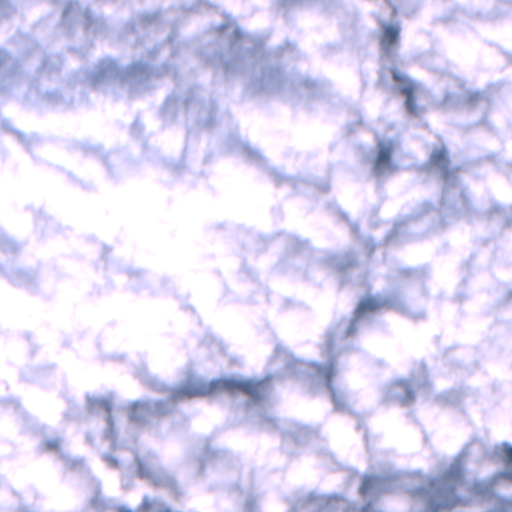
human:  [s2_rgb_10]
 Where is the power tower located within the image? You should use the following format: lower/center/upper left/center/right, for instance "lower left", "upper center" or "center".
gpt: The power tower is located in the upper right of the image.
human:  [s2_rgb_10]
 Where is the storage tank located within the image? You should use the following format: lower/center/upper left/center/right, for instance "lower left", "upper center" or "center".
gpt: The storage tank is located in the upper center of the image.
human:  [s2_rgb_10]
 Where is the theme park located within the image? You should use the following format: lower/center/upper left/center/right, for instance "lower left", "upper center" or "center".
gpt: The theme park is located in the upper right of the image.
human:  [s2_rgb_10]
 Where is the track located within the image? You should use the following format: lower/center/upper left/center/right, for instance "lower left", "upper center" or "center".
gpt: The track is located in the upper right of the image.
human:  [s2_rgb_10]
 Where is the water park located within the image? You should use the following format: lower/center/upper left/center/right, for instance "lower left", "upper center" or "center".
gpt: The water park is located in the upper right of the image.
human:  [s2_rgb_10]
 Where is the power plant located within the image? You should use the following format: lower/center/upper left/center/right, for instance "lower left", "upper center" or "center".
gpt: There is no power plant in the image.